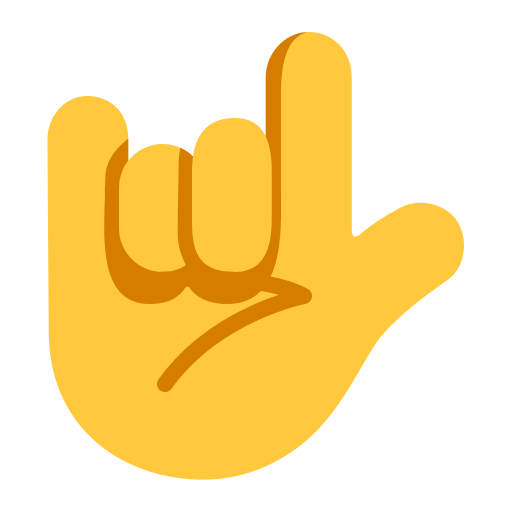
love you gesture flat default